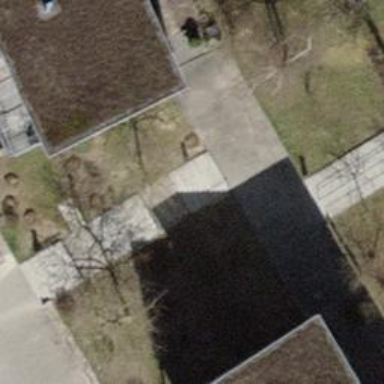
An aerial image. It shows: Set of concrete steps.